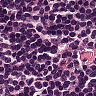
Metastatic tissue present: no